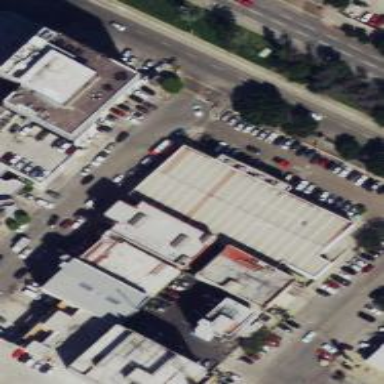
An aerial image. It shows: Building.